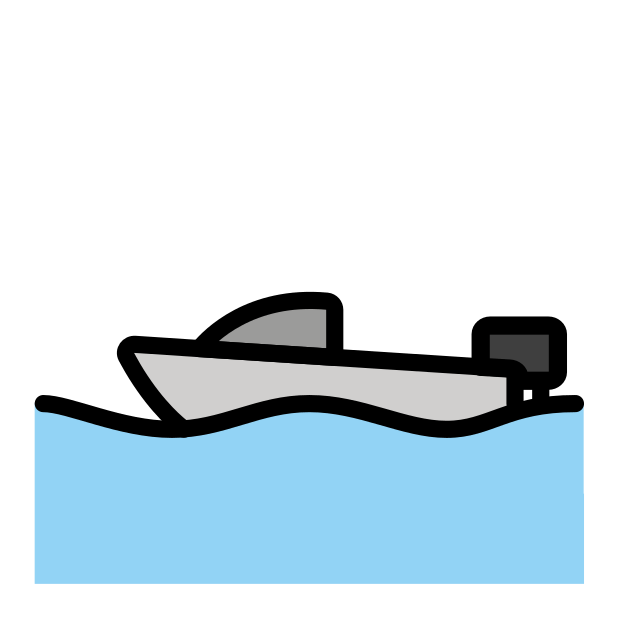
Emoji: 🛥
Name: motor boat
Unicode: 0x1f6e5